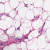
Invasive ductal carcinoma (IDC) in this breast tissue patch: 0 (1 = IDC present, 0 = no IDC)